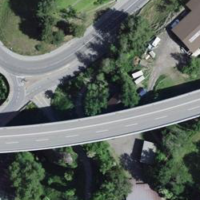
EUNIS habitat code: 55
Species observed at this site:
Podarcis muralis
Cinclus cinclus